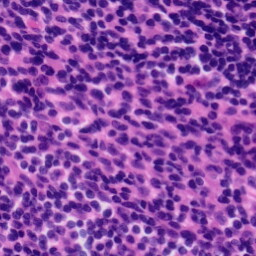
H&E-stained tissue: Tonsil